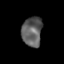
Tissue: skin
Cell type: Epithelial cells
Senescence score: 0.2553
Nuclear area (px): 587
Mean DAPI intensity: 93.484